Chest X-ray:
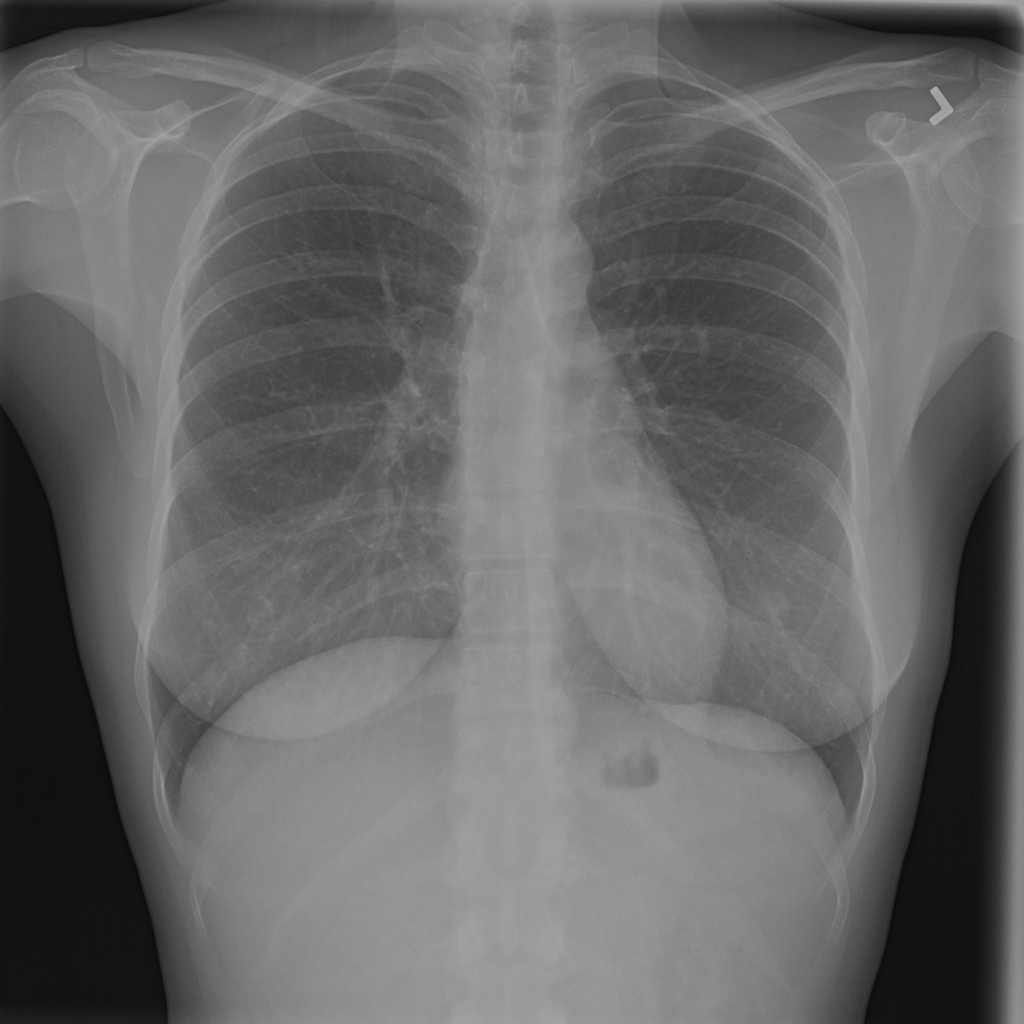
No abnormal finding: yes